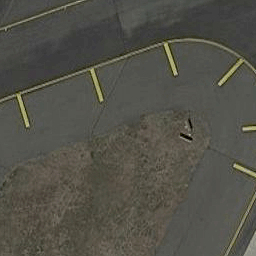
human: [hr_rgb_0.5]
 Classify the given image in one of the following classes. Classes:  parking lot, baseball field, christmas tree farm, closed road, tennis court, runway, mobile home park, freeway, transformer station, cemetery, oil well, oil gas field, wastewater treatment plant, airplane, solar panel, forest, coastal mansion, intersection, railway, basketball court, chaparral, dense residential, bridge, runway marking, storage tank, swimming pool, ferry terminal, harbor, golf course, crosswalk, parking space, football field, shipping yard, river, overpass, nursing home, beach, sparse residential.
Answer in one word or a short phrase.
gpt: runway marking